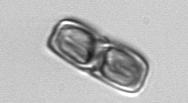
Label: Ephemera